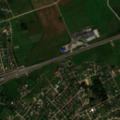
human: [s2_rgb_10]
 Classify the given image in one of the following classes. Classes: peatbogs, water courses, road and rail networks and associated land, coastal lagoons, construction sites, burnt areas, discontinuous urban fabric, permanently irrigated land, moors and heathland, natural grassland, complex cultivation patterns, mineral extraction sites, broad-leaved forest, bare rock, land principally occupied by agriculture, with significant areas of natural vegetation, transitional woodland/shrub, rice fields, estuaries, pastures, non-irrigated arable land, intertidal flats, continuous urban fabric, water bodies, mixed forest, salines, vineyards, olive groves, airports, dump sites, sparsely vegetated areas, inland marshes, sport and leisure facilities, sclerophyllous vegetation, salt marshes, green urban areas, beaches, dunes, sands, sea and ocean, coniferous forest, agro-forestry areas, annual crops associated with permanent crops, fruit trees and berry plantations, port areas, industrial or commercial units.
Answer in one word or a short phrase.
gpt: discontinuous urban fabric, road and rail networks and associated land, non-irrigated arable land, complex cultivation patterns